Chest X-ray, PA view. Patient: 59 years old, sex M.
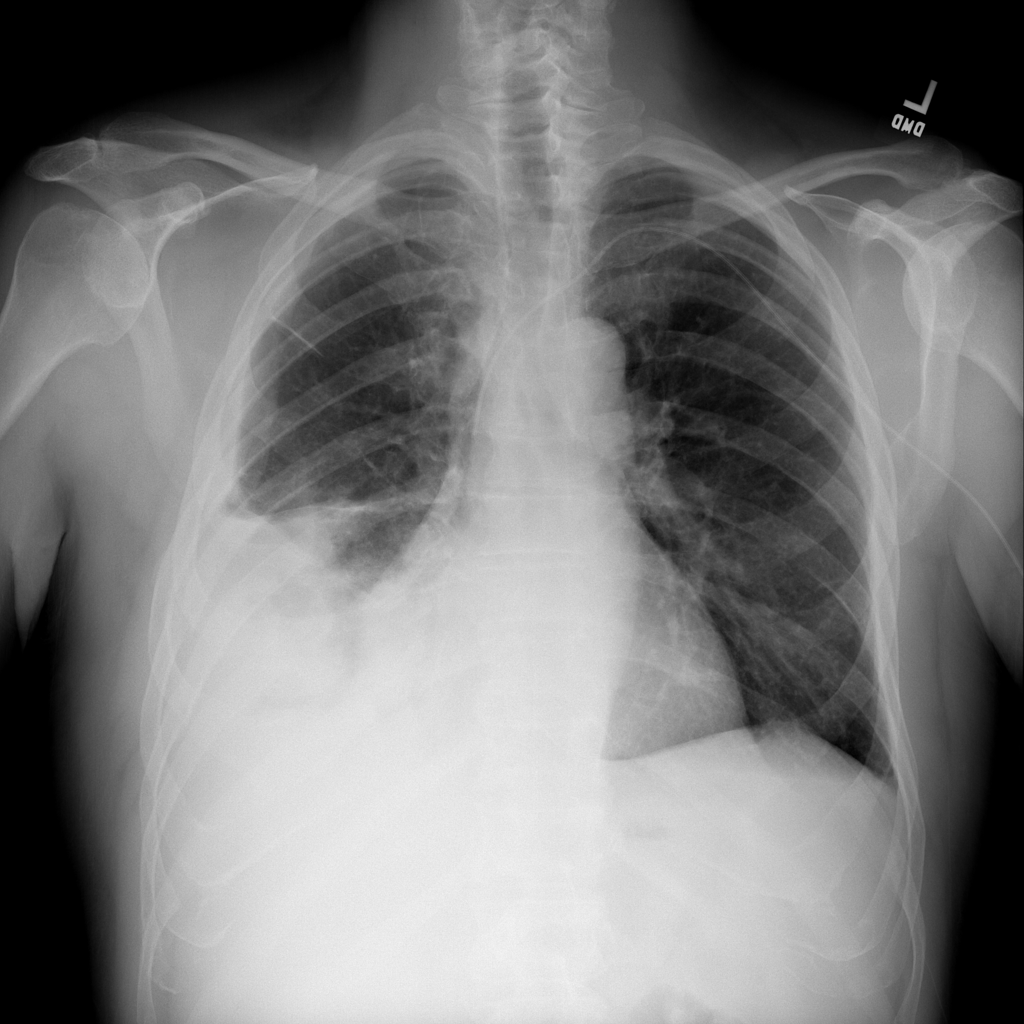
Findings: Effusion, Infiltration